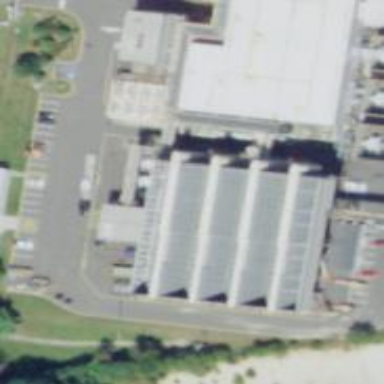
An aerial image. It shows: Industrial building.